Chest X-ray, AP view. Patient: 54 years old, sex M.
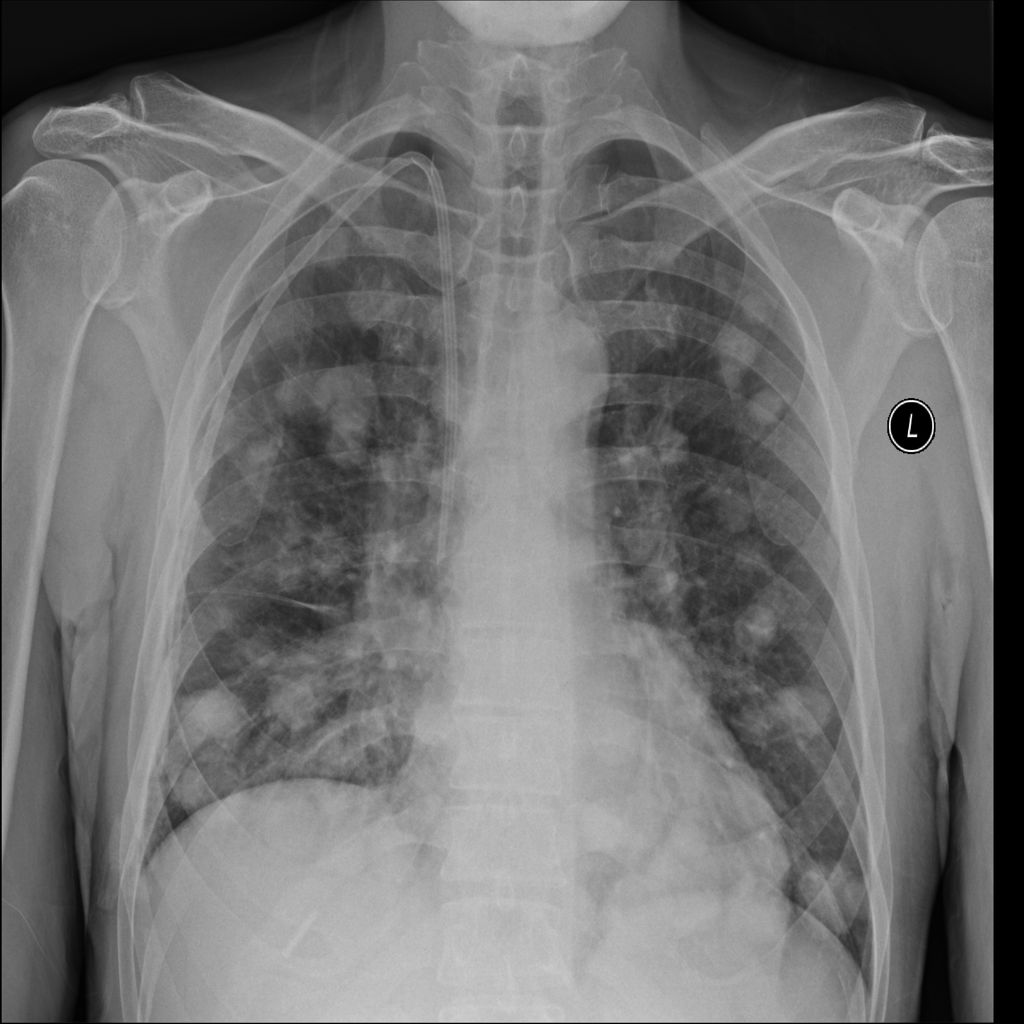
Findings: Mass